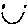
Label: smiley face